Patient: sex F, age 54
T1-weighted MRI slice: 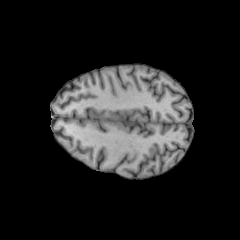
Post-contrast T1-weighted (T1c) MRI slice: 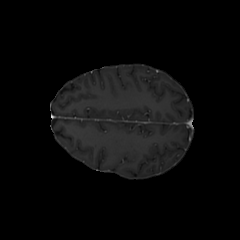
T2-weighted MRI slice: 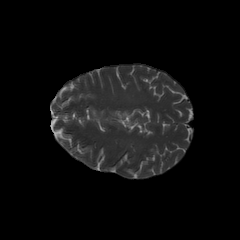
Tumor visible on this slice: no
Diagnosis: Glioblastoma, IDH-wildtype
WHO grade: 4